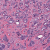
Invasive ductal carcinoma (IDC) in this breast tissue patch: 1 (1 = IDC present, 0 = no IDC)